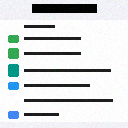
Screen state: on